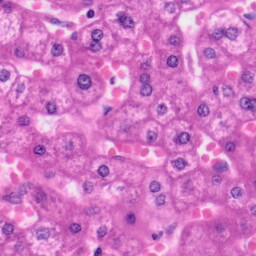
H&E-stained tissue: Liver